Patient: sex M, age 60
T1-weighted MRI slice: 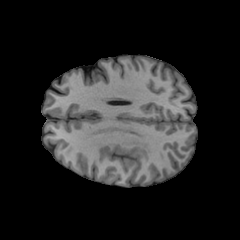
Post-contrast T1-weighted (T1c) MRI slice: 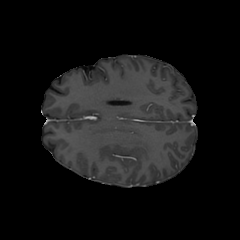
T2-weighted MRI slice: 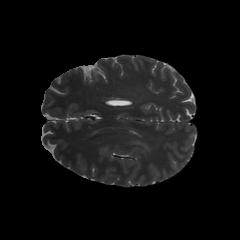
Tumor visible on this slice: yes
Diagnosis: Glioblastoma, IDH-wildtype
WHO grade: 4